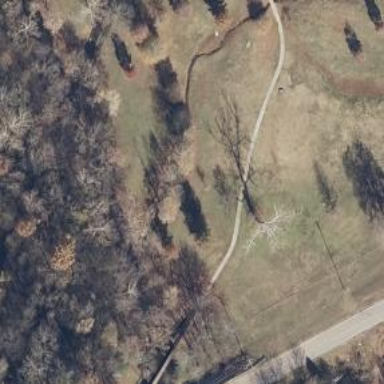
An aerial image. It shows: Disc golf tee area.